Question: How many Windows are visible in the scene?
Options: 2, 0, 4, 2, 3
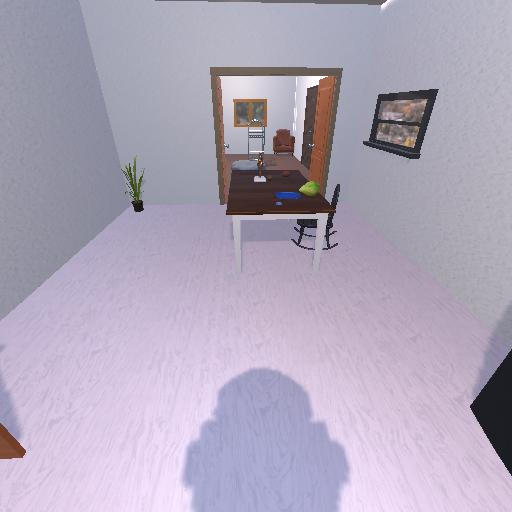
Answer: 2